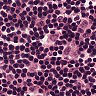
Metastatic tissue present: no